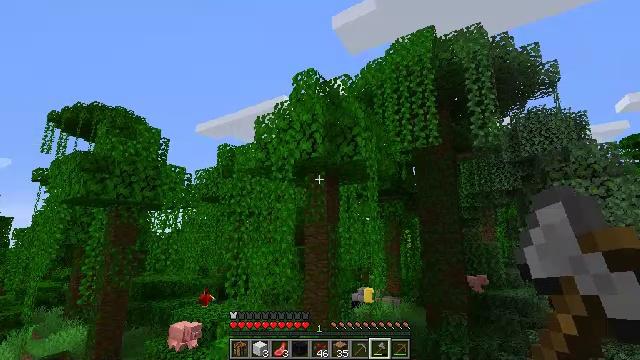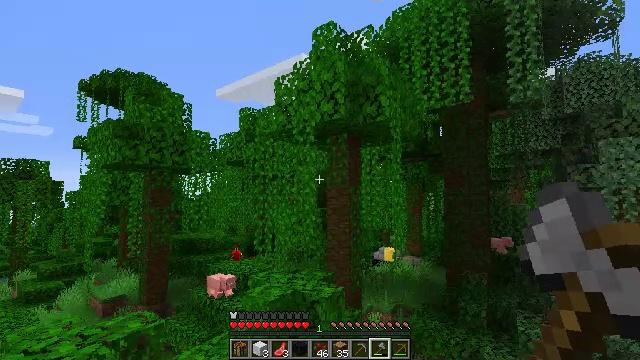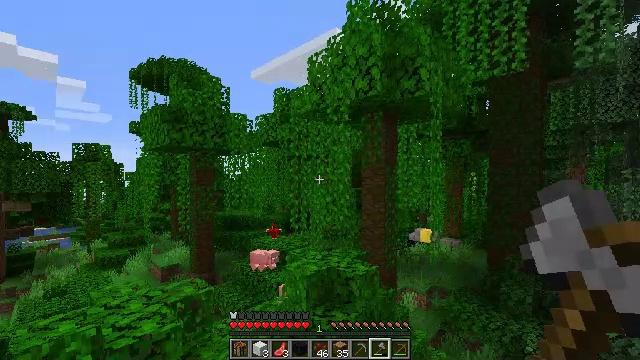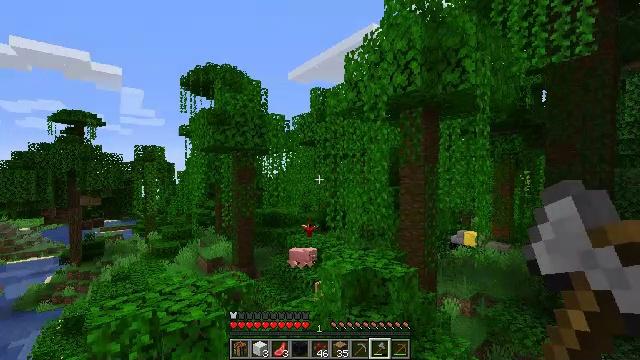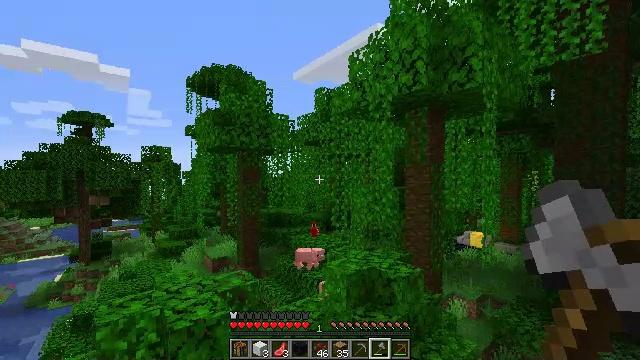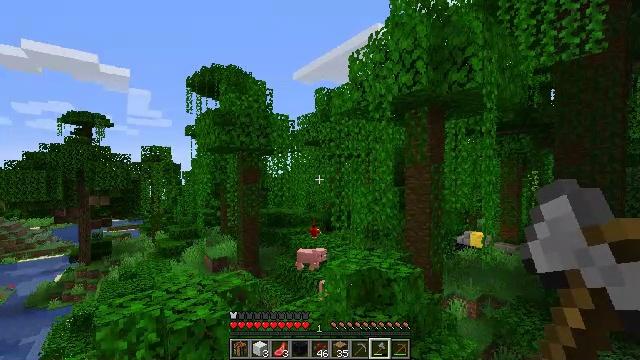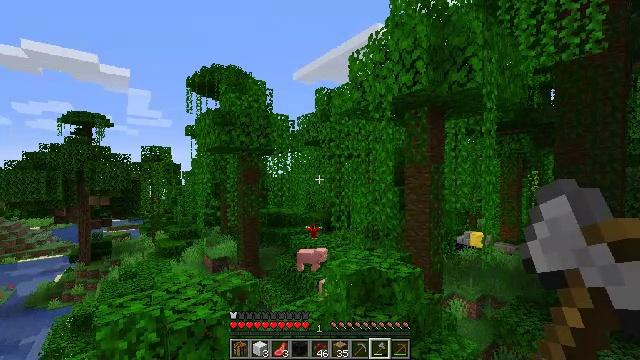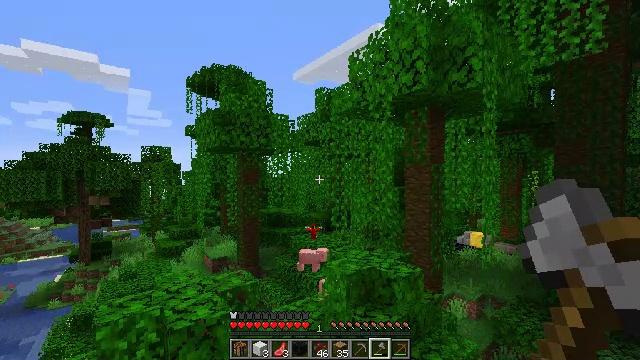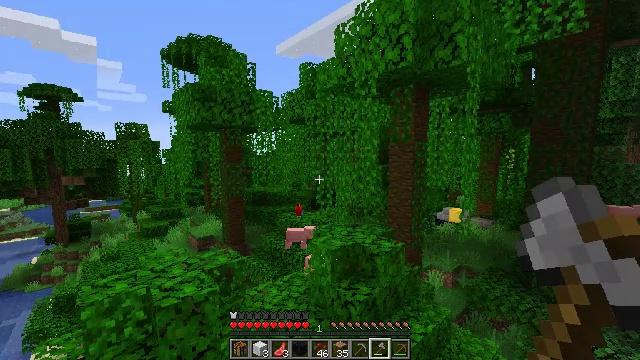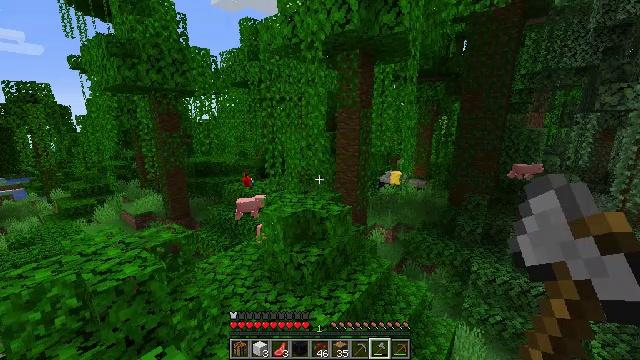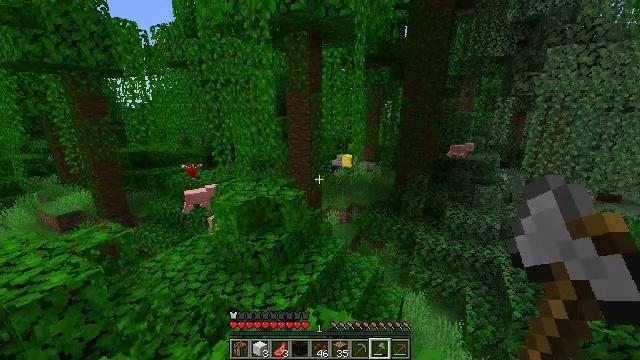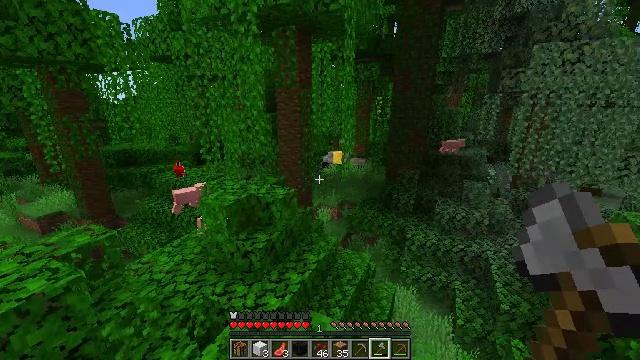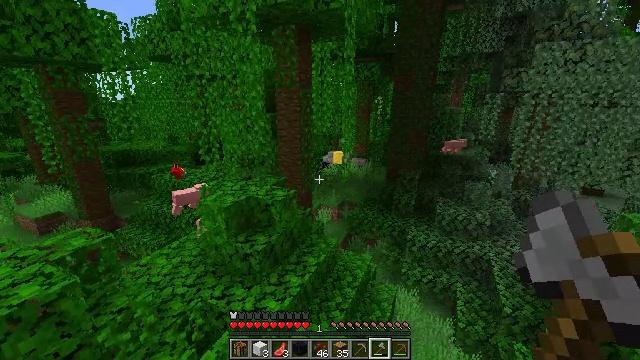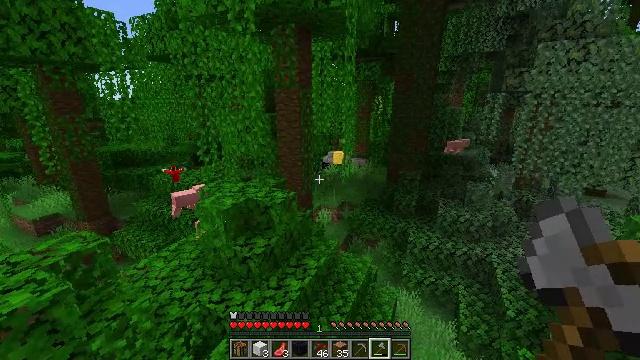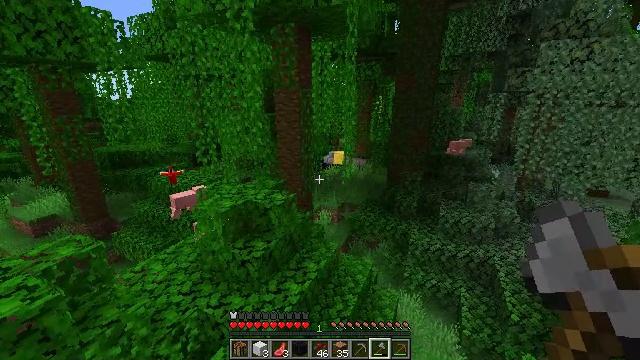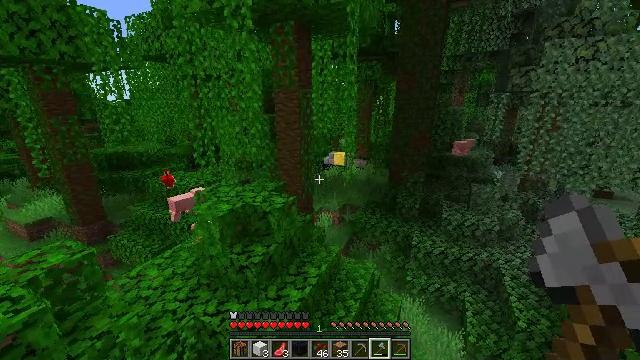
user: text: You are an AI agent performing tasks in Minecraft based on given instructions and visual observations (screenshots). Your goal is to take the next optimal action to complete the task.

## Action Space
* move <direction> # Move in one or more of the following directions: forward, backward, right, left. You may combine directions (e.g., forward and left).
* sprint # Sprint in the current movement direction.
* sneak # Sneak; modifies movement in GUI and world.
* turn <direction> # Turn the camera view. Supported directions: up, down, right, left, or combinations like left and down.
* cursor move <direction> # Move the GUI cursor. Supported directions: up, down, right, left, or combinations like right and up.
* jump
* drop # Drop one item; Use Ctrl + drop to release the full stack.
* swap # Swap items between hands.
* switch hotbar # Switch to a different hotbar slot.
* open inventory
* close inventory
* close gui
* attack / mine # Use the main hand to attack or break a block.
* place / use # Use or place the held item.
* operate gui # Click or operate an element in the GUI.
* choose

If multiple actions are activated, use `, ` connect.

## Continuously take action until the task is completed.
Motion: motion action
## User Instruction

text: Attack the jungle leaves to remove it.
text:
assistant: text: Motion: turn left and down
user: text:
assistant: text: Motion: turn left and down
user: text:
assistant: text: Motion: turn left
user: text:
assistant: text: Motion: turn left
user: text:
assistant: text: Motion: no_op
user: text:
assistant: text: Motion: no_op
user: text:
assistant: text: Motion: no_op
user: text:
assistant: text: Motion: turn right and down
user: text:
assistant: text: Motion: turn right and down
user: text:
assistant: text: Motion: turn right and down
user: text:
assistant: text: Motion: move forward, turn right
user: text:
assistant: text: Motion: move forward
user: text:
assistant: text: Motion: move forward
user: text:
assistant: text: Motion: no_op
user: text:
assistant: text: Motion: move forward
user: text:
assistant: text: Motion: move forward
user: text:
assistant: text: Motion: move forward, turn right and down
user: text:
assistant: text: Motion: move forward, turn right and down
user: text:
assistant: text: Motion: move forward, turn right and down
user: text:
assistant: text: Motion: move forward, turn down
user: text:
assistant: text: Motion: move forward, turn left
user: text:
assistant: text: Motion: move forward and move left, turn left
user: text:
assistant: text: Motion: move forward and move left, turn left
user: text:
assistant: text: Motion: move forward and move left, jump
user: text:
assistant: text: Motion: move forward, jump
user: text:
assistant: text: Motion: move forward, jump
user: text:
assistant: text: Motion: move forward, jump
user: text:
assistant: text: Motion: move forward, jump
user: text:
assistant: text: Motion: move forward, jump
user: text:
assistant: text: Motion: move forward, jump